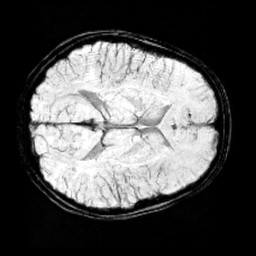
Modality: minIP
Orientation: axial
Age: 12
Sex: female
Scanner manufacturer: siemens
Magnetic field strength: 3 T
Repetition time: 0.027 s
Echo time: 0.02 s